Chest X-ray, AP view. Patient: 50 years old, sex M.
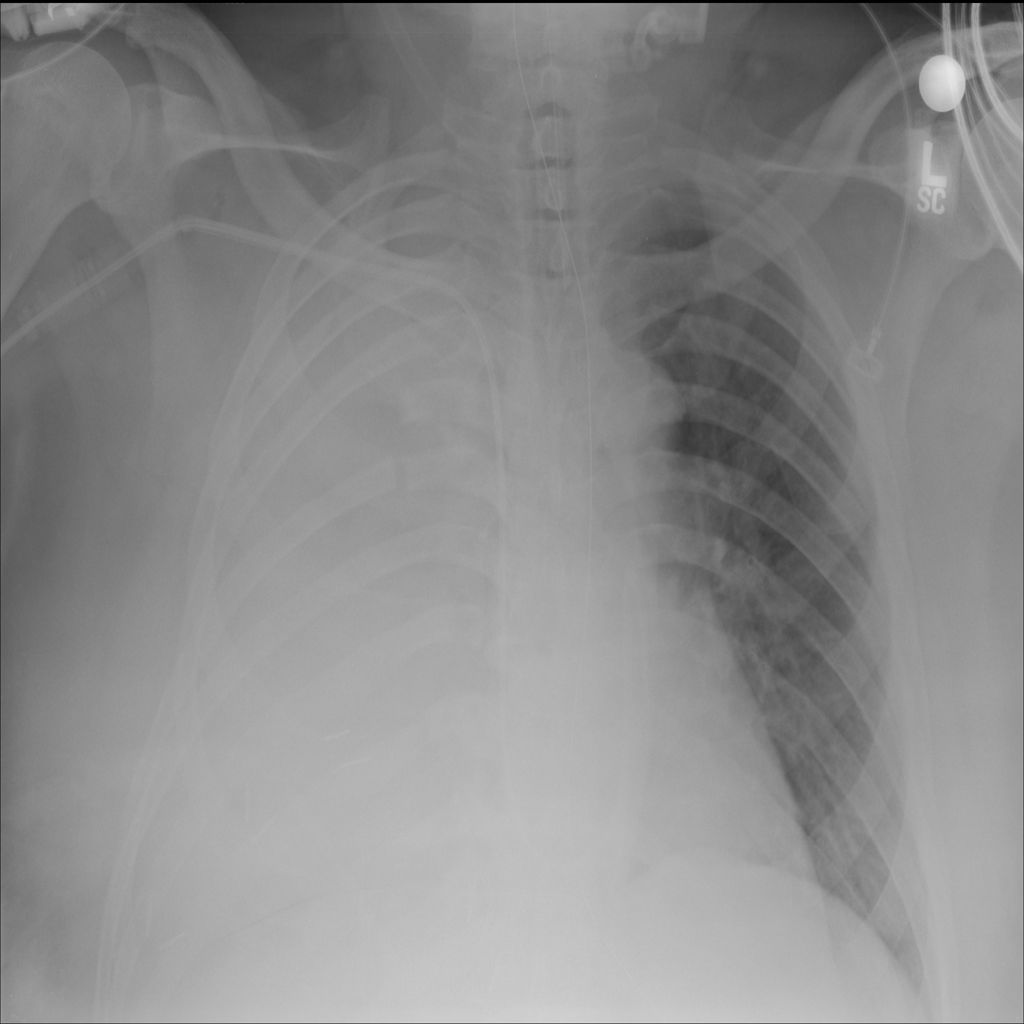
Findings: No Finding